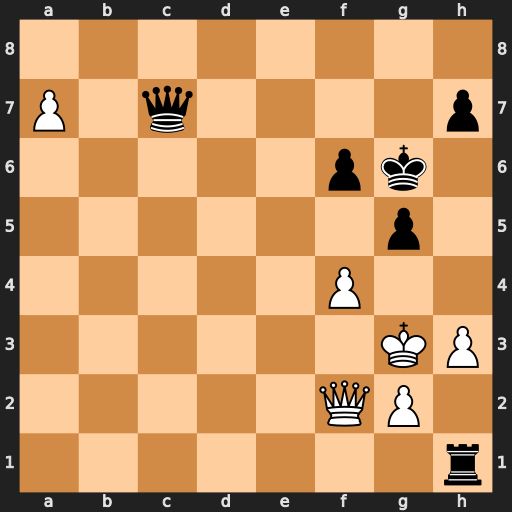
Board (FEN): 8/P1q4p/5pk1/6p1/5P2/6KP/5QP1/7r
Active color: w
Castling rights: -
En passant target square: -
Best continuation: a8=Q Qc3+ Qaf3